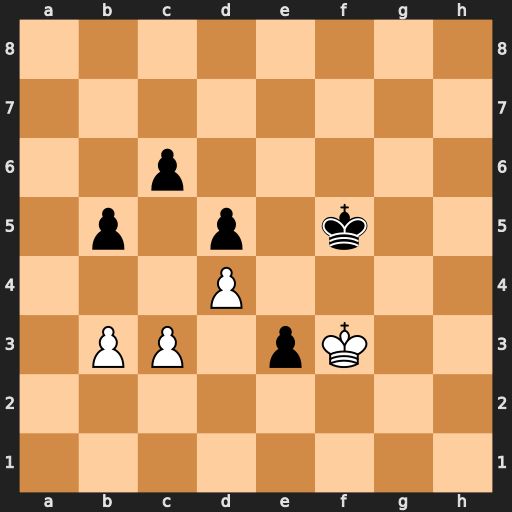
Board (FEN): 8/8/2p5/1p1p1k2/3P4/1PP1pK2/8/8
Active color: w
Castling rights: -
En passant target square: -
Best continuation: b4